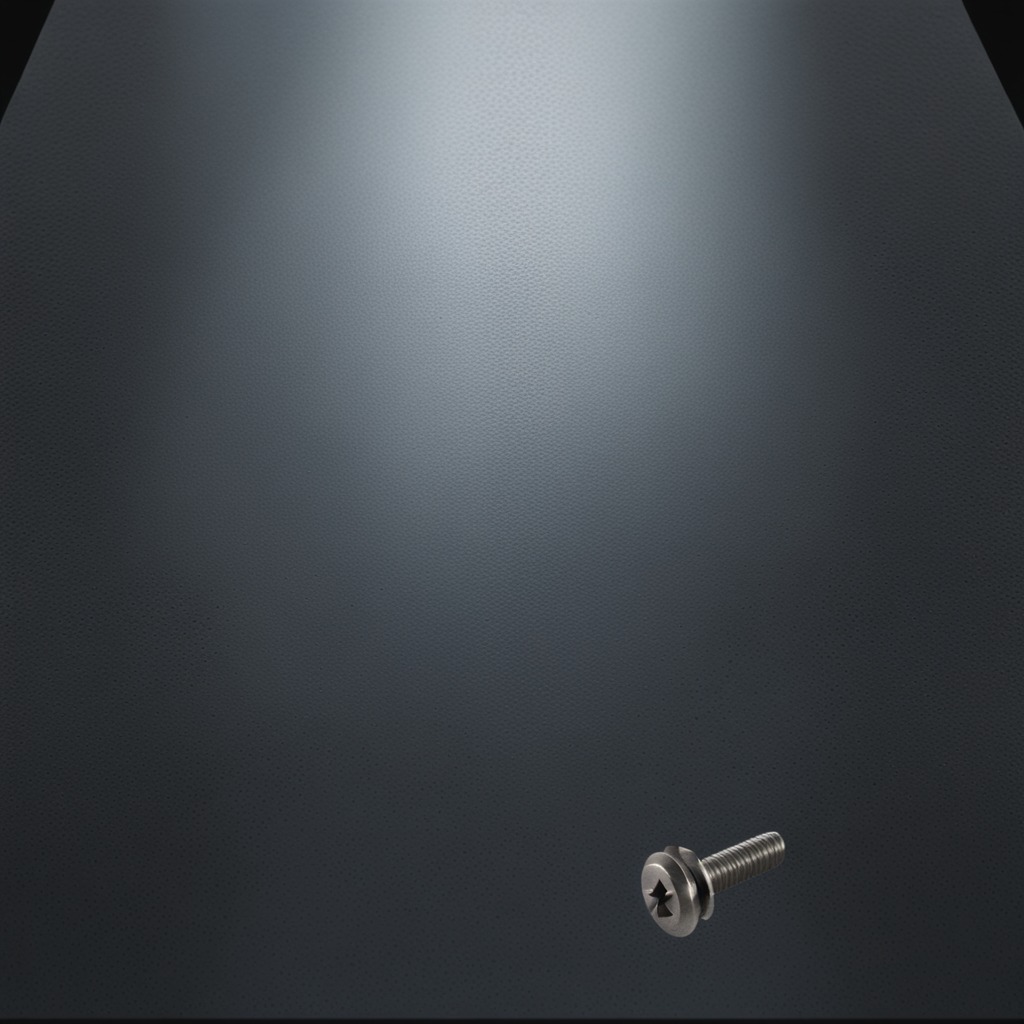
A metal screw is lying on a clean granite table inside a workshop at night dim ambient light soft shadows worn but